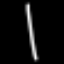
Label: fork